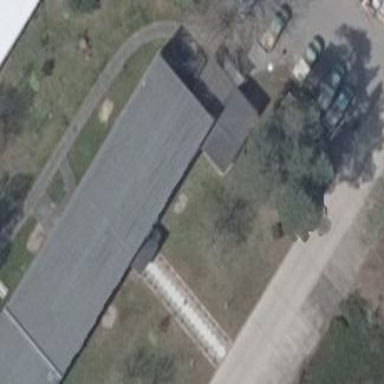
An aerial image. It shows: Building that is motel.